Question: I have a logo that I saved as a PNG in photoshop that has asymmetrical properties here:
<URL>

The trail is a part of the logo, so when I save the image, it saves it as a massive rectangle with a lot of unused space below the trail, and a bit of unused space above the guy's head.
The problem is, I would like the CSS (using dreamweaver) to look like the mockup in my image, but I can't place the text above or the table below overtop of my image.
Is there a workaround to this? Or am I going to need to save the person and the trail separately and find a way around that?
Here is the CSS I currently have:
'''
{
margin: 0px;
padding: 0px;
}
#wrapper {
height: 1.1in;
width: 100%;
background-color: #0277bc;
position: relative;
}
#wrapper #logo {
position: absolute;
left: 40%;
top: 25%;
}
'''
The logo needs to always be slightly left of center with the table always be in the center, that's why I defined %'s.
Thanks!
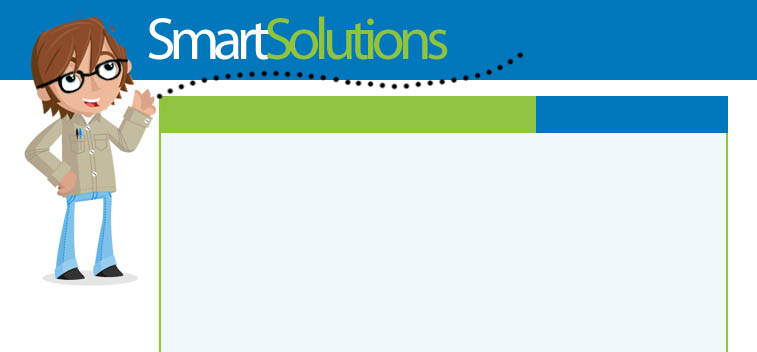
Answer: It would actually be easy to include an '' element for your logo that is positioned absolute in the top-left corner. The rest of the page would be displayed right over it.
If you want the logo to move with your page, you'll need to center a div, give it position relative, center it, and make it fixed width, with enough space to hold the table, and margins on both sides to hold the logo on the left and an empty space (for centering the table) on the right.
'''
<!DOCTYPE html PUBLIC "-//W3C//DTD XHTML 1.0 Transitional//EN"
"http://www.w3.org/TR/xhtml1/DTD/xhtml1-transitional.dtd">
<html xmlns="http://www.w3.org/1999/xhtml">
<head>
<title>SmartSolutions</title>
<style type="text/css">
#container {
position: relative;
width: 757px;
margin: 0 auto;
}
#bluebar {
background-color: blue;
height: 60px;
width: 100%;
position: absolute;
}
#logo {
background-image:
url(http://img291.imageshack.us/img291/1226/examplexh.jpg);
background-repeat: no-repeat;
border: 1px solid green;
position: absolute;
width: 100%;
height: 352px;
}
#page {
z-index: 1;
position: relative;
width: 570px;
margin: 0 0 0 160px;
/* Top margin makes the whole lot move down. Padding instead */
padding: 98px 0 0 0;
}
#page-contents {
padding: 5px;
border: 1px solid red;
background-color: yellow;
}
h1 {
visibility: hidden;
}
</style>
</head>
<body>
<div id="container">
<div id="bluebar"></div>
<div id="logo">
<h1>SmartSolutions</h1>
</div>
<div id="page">
<div id="page-contents">
<h2>Page content goes here</h2>
Lorem ipsum dolor sit amet, consectetur adipiscing elit.
Added doctype and put it through the w3 validator.
Sed pretium sapien porta nisi ultricies iaculis et
rhoncus nisl.
</div>
</div>
</div>
</body>
</html>
'''